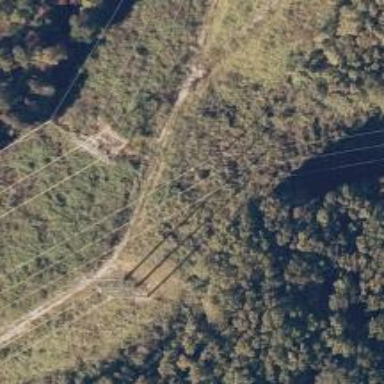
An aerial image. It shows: Power tower.